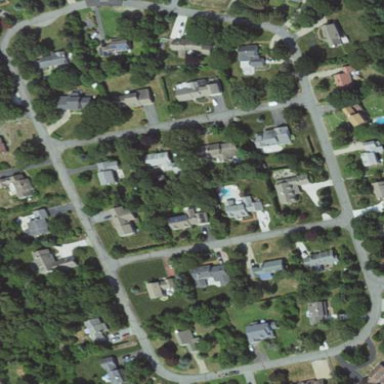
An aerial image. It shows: Residential road.